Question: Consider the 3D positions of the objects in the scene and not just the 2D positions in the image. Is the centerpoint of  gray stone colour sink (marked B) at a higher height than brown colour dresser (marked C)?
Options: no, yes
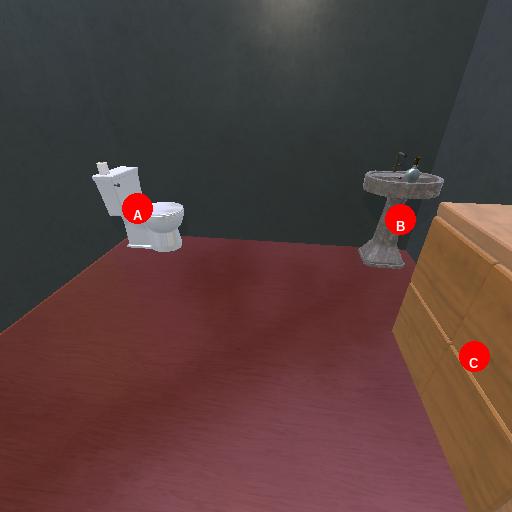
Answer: no